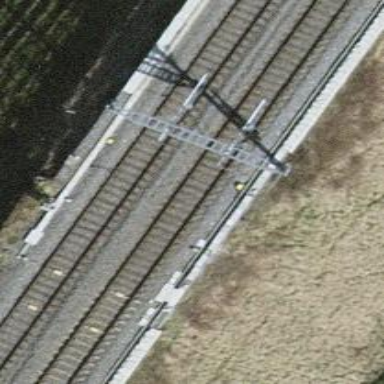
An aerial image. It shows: Railway signal.